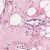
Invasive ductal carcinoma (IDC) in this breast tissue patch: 0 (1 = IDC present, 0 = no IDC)